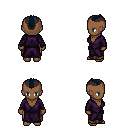
a pixel art fantasy rpg character, female body template, human, dark skin, purple robe, robe skirt, raven short mohawk hairstyle, four views (front, back, left, right), 2x2 character sprite sheet, small pixel art, hard edges, no anti-aliasing